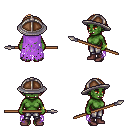
a pixel art fantasy rpg character, female body template, orc, green skin, maroon tattered cape, metal pants, light blonde long mohawk hairstyle, chain helm, bracelets, maroon shoes, spear, four views (front, back, left, right), 2x2 character sprite sheet, small pixel art, hard edges, no anti-aliasing